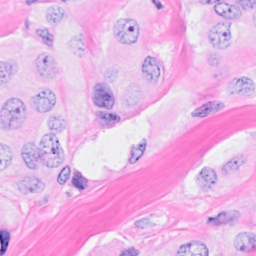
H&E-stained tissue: Breast